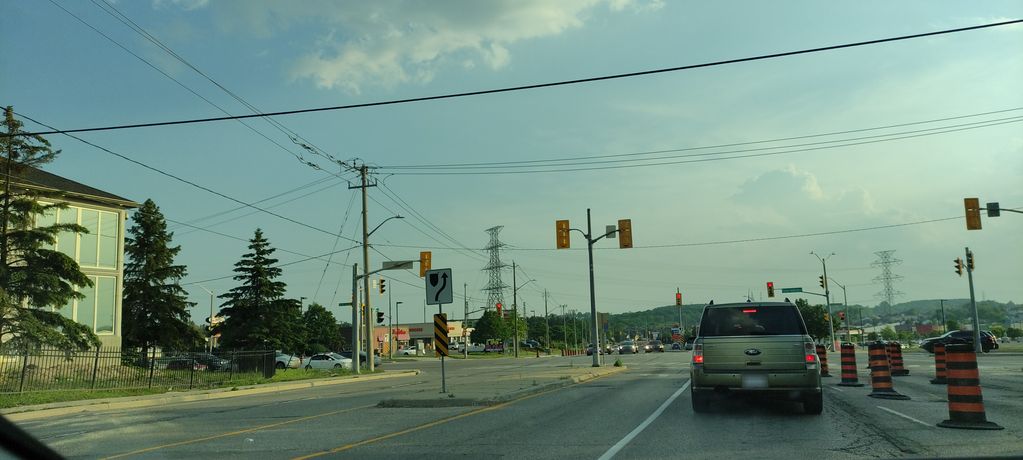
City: kitchener-waterloo